Field crop: maize
Growth stage: 2
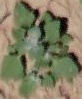
Species: chenopodium